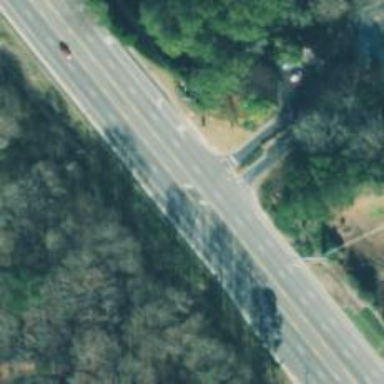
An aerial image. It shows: Primary road with asphalt surface.